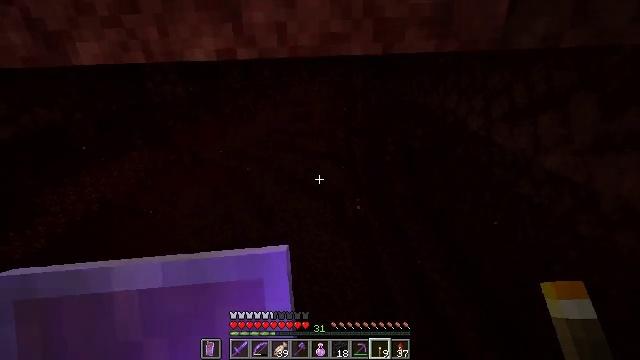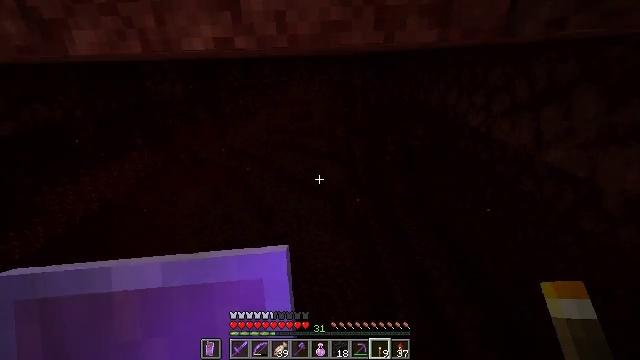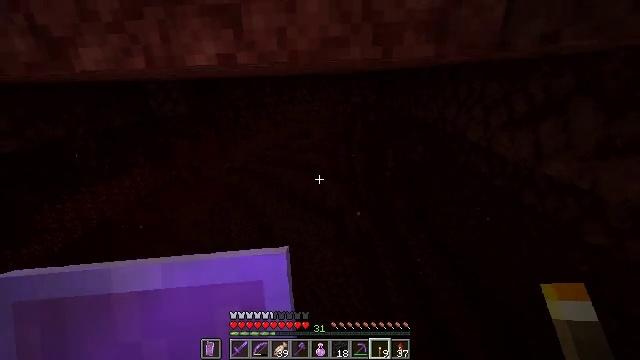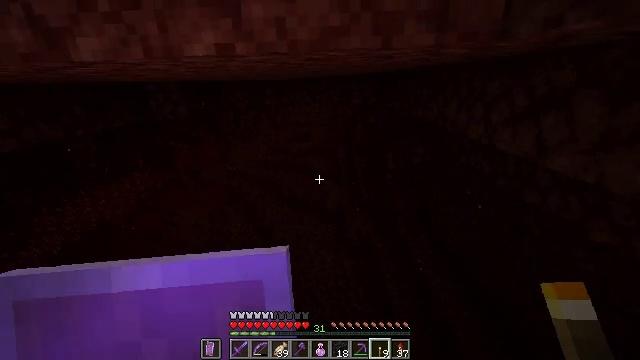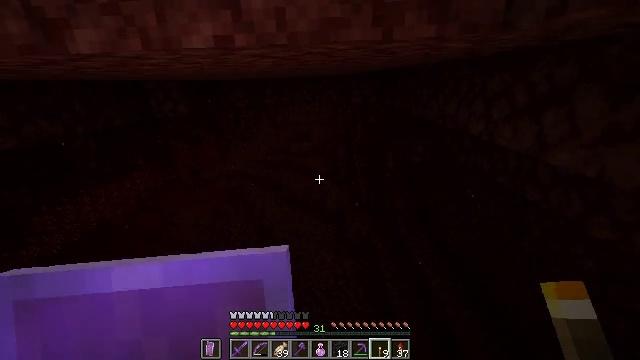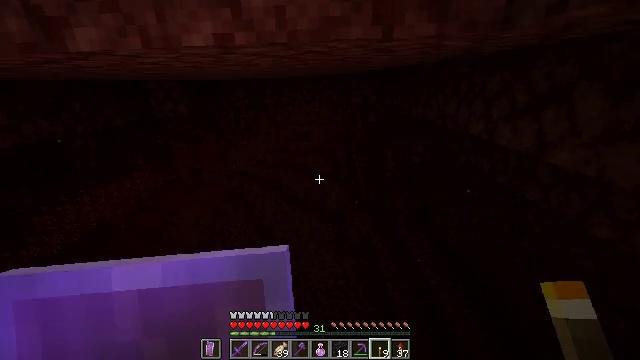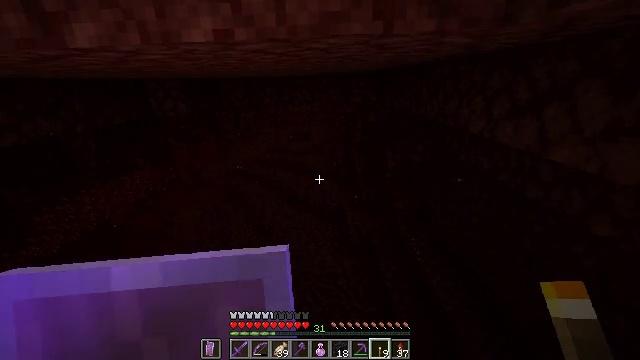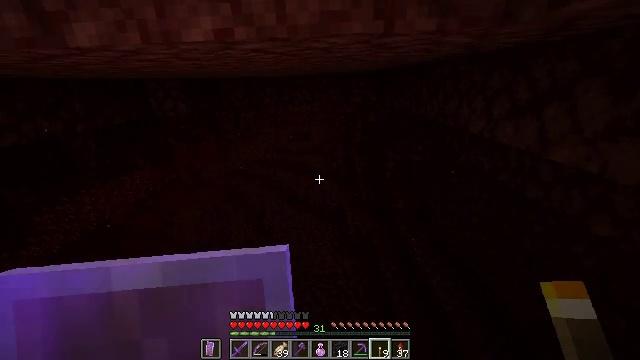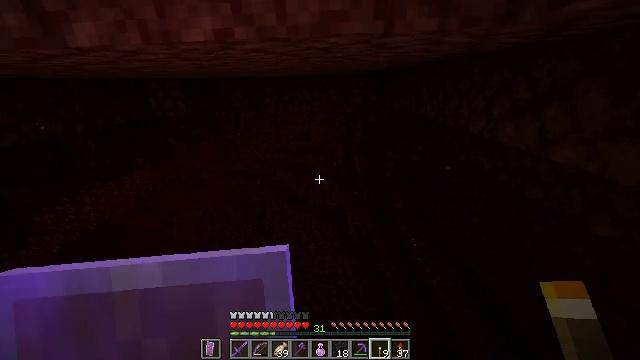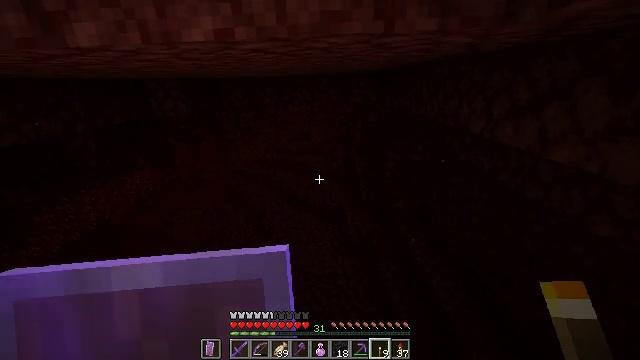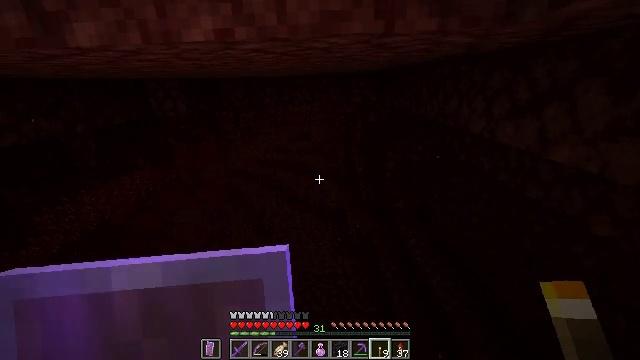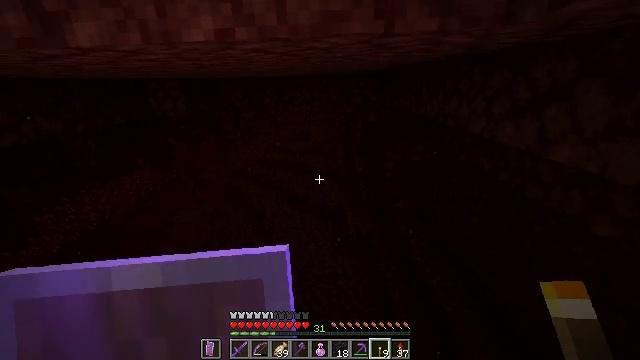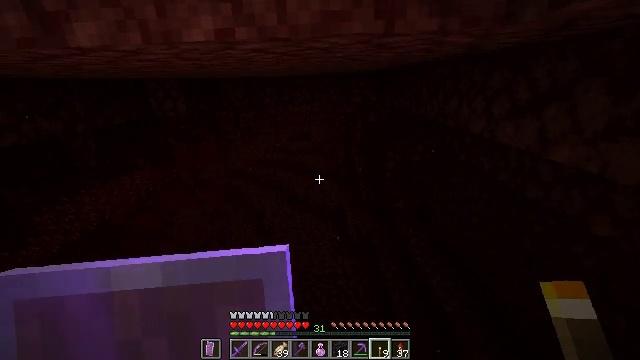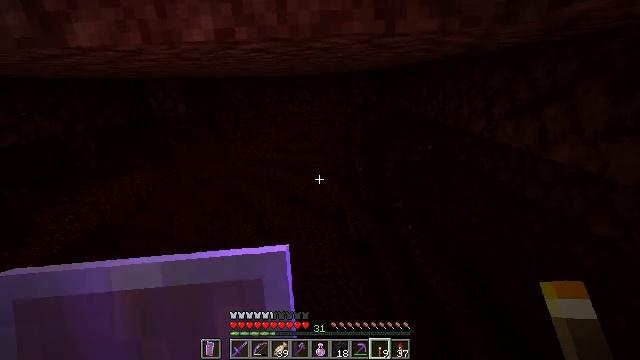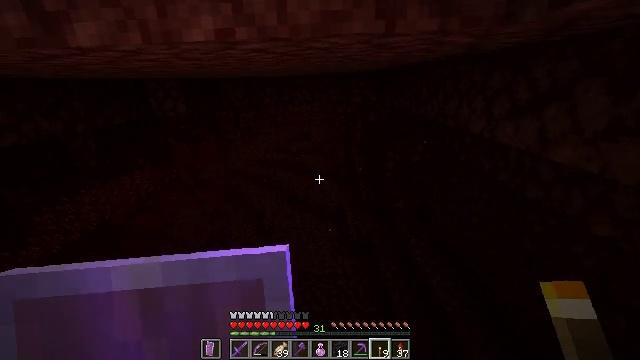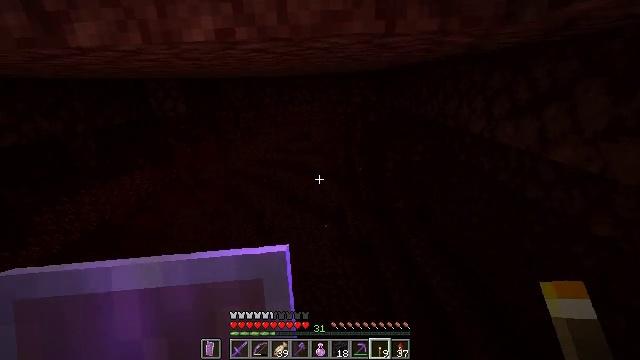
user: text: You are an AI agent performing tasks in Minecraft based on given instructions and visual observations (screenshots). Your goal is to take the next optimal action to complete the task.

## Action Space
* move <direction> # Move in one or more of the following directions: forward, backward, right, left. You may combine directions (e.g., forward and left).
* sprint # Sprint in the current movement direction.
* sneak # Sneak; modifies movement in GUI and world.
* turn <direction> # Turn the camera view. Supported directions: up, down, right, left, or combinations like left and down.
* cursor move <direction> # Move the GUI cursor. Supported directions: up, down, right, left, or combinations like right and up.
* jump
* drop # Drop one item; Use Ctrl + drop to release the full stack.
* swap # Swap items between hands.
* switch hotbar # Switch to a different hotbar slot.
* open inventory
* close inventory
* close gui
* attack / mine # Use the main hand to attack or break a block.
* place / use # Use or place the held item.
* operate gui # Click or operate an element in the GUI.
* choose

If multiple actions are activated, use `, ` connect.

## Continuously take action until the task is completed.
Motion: motion action
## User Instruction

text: Attack the chest to pick it up.
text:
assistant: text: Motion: move forward, sneak
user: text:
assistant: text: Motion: move forward, sneak, turn up
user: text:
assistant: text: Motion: move forward, sneak
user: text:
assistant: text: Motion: move forward, sneak
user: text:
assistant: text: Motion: move forward, sneak
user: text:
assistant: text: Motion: move forward, sneak
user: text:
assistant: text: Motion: move forward, sneak
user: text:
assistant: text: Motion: move forward, sneak
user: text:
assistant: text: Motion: move forward, sneak
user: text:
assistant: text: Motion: move forward, sneak
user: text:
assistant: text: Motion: move forward, sneak
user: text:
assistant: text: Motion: move forward, sneak
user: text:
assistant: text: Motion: move forward, sneak
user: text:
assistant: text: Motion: move forward, sneak
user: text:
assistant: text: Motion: move forward, sneak
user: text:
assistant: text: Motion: move forward, sneak, turn left and down
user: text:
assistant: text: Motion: move forward, sneak, turn left and down
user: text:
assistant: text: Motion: move forward, sneak, turn left and down
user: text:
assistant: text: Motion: move forward, sneak, turn left and down
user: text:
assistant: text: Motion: move forward, sneak, turn left and down
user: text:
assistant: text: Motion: move forward, sneak, turn left and down
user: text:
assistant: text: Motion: move forward, sneak, turn left and down
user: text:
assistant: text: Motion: move forward, sneak, turn left and down
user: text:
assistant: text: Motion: move forward, sneak, turn down
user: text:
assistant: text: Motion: move forward, sneak
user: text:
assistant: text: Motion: move forward, sneak
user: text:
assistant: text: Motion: move forward, sneak
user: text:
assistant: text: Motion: move forward, sneak
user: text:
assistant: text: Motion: move forward, sneak
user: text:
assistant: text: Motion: move forward, sneak, turn down